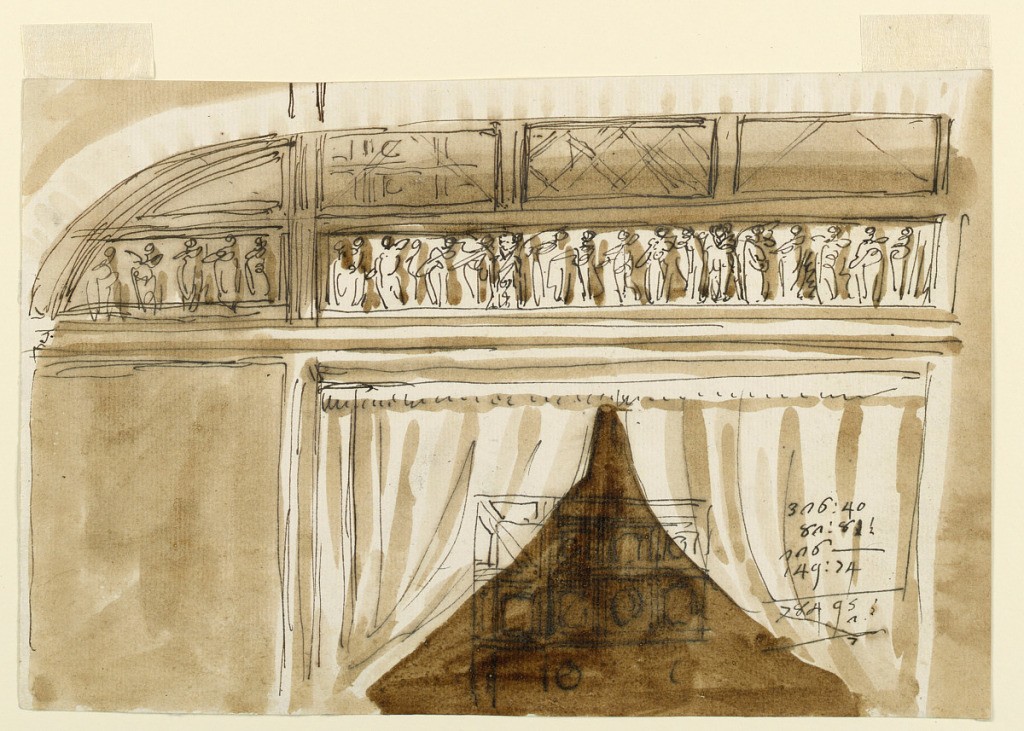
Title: Design for Bedroom Alcove
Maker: Giuseppe Barberi, Italian, 1746–1809
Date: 1746–1809
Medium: Pen and brown ink, brush and brown wash on off-white laid paper, lined
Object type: Drawing
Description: Alcove side of a bedroom.